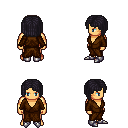
a pixel art fantasy rpg character, male body template, human, tanned skin, brown robe, magenta pants, raven pageboy hairstyle, metal boots, four views (front, back, left, right), 2x2 character sprite sheet, small pixel art, hard edges, no anti-aliasing